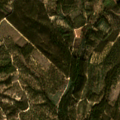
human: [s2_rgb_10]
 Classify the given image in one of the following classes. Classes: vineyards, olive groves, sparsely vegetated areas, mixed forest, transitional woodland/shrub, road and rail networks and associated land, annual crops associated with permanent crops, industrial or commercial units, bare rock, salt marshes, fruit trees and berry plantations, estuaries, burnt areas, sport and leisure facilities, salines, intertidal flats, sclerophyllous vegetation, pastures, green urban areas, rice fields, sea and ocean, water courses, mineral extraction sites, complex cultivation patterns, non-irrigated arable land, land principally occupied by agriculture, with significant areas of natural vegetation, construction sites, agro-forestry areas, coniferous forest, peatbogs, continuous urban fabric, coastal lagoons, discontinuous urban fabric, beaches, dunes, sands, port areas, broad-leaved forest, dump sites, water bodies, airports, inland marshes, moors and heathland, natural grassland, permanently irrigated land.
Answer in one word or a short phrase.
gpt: complex cultivation patterns, land principally occupied by agriculture, with significant areas of natural vegetation, broad-leaved forest, mixed forest